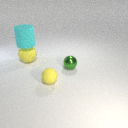
large yellow rubber sphere behind small yellow rubber sphere